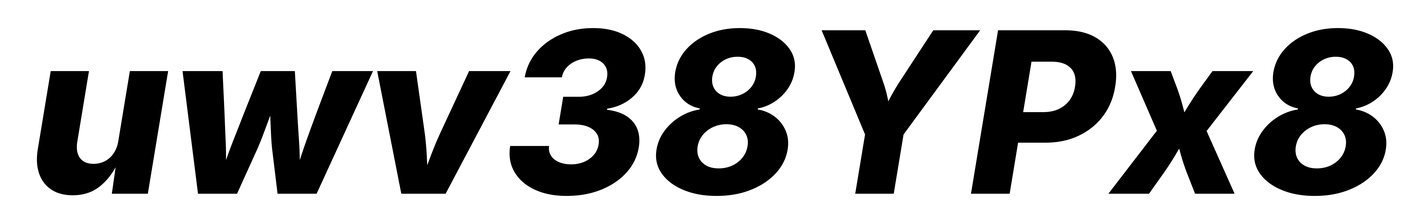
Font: Inter-Italic_ExtraBold_Italic